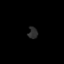
Tissue: skin
Cell type: Fibroblasts
Senescence score: 0.8113
Nuclear area (px): 108
Mean DAPI intensity: 43.37